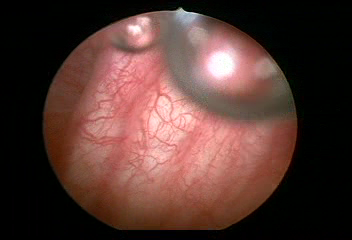
Modality: WLC
Class: Normal mucosa
Bladder cancer association: No